【题型】选择题　【知识点】函数　【难度】easy
已知函数$f(x)$的导函数为$f'(x)$，且$f'(x)$的图象如图所示，则$f(x)$的极大值点为（\quad）

\vspace{1em}
\noindent A. $a$ \quad B. $b$ \quad C. $c$ \quad D. $d$

\vspace{2em}
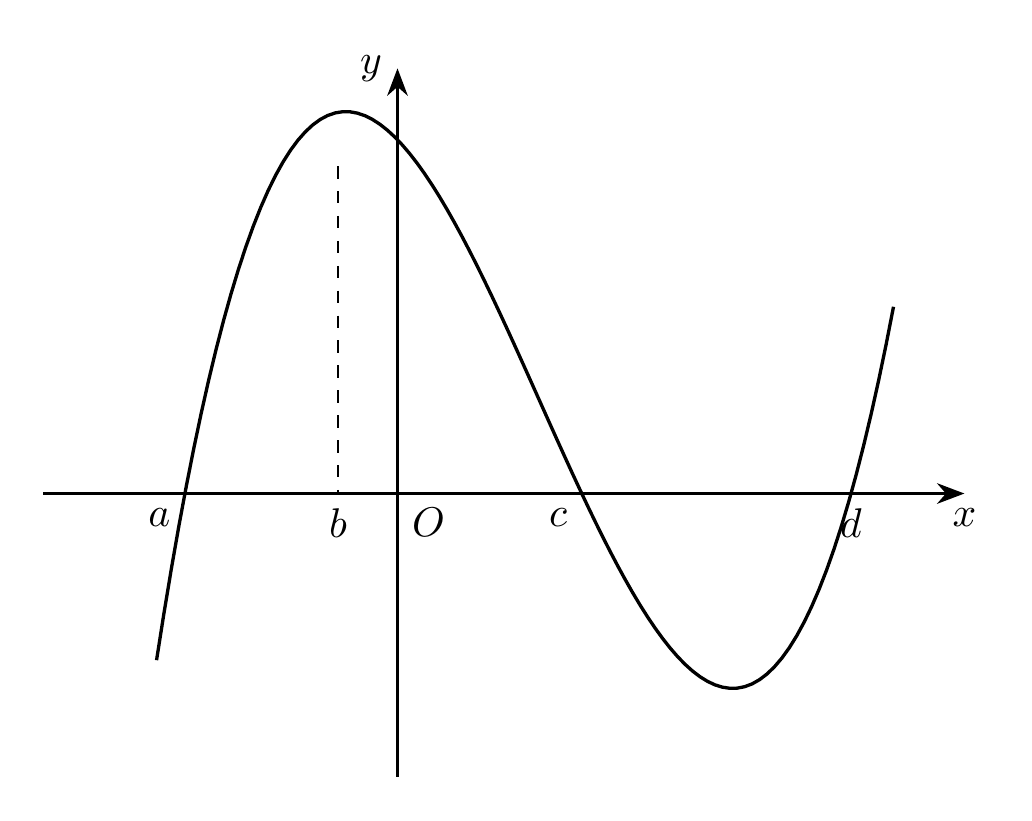
【解答】
\noindent \textbf{【答案】} $C$

\vspace{1em}
\noindent \textbf{【分析】} 根据导函数图象和极值点关系即可得到答案。

\vspace{1em}
\noindent \textbf{【解答】} 解：由题意函数$f(x)$的导函数为$f'(x)$，
结合导函数$f'(x)$的图象可知当$x=c$时，$f'(x)=0$，
当$x \in (c,d)$时，$f'(x) < 0$，此时$f(x)$单调递减，
当$x \in (b,c)$时，$f'(x) > 0$，此时$f(x)$单调递增，
则$f(x)$的极大值点为$c$。

\noindent 故选：$C$。

\vspace{1em}
\noindent \textbf{【点评】} 本题考查了利用导数研究函数的极值，是基础题。